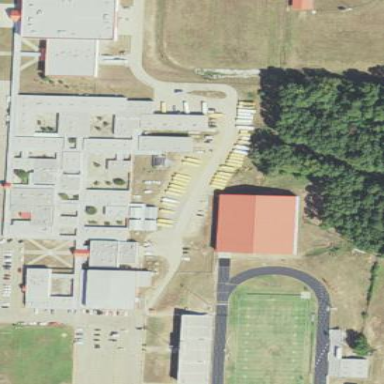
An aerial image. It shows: School.